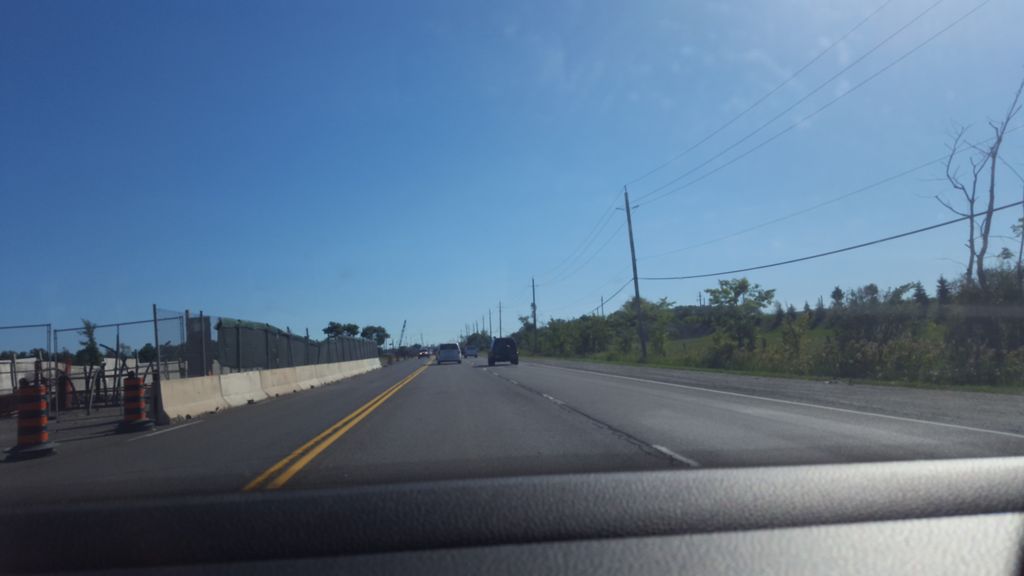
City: hamilton